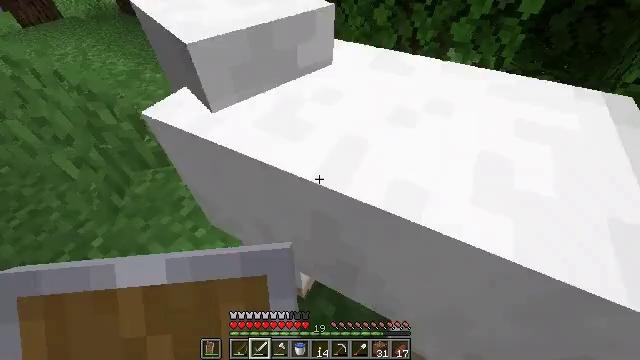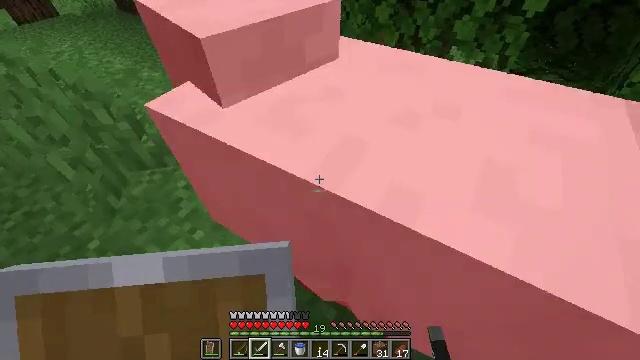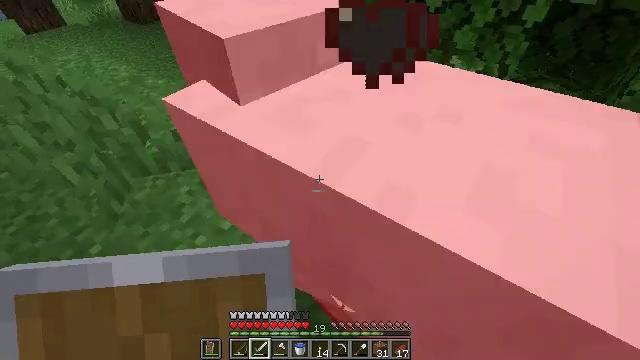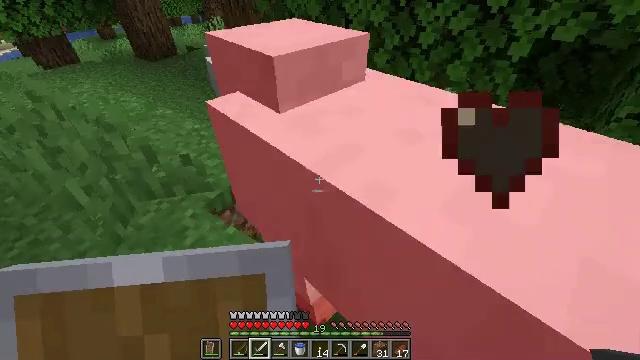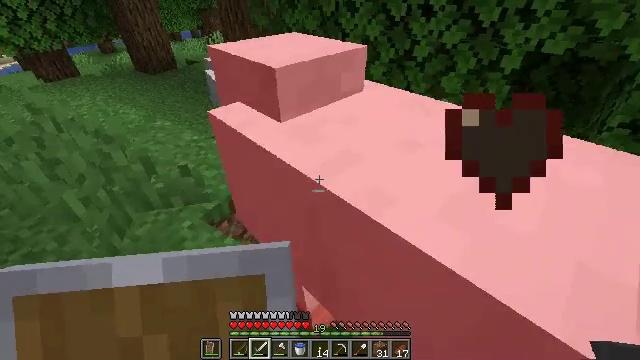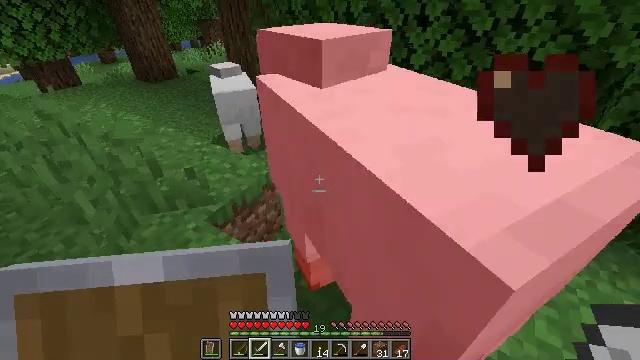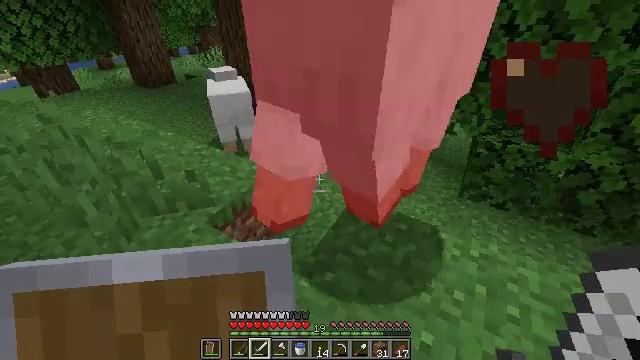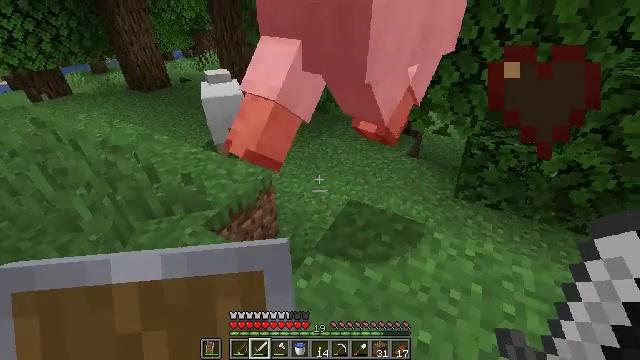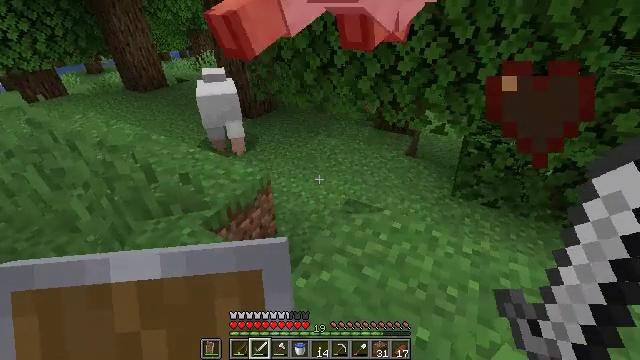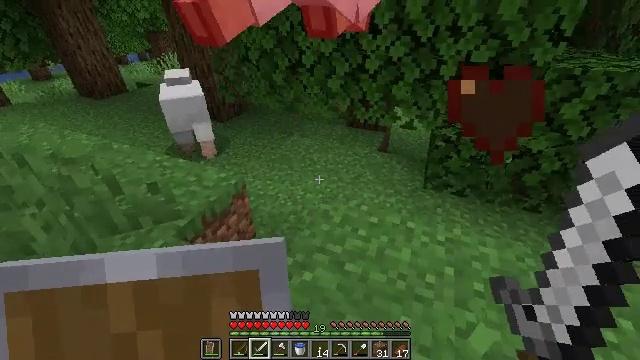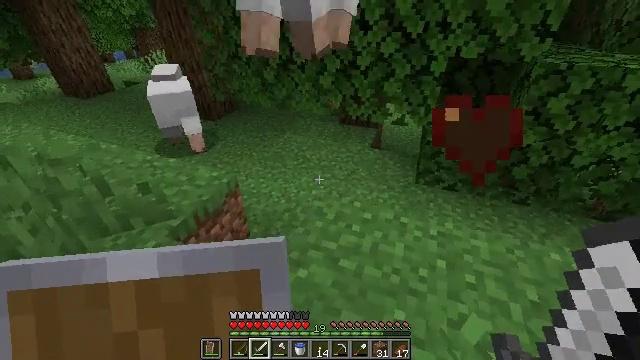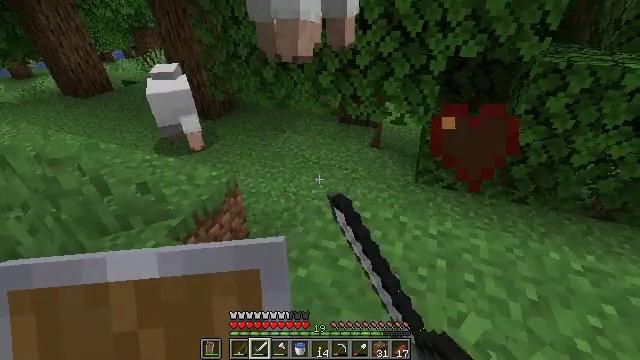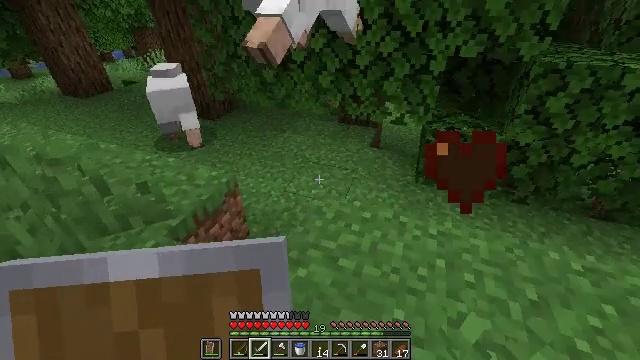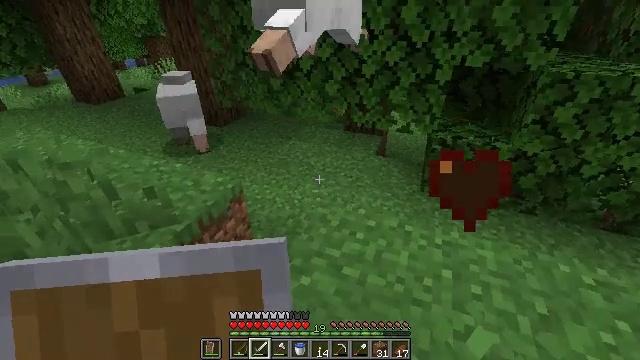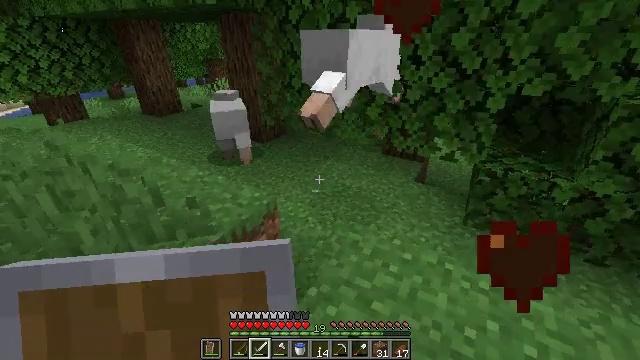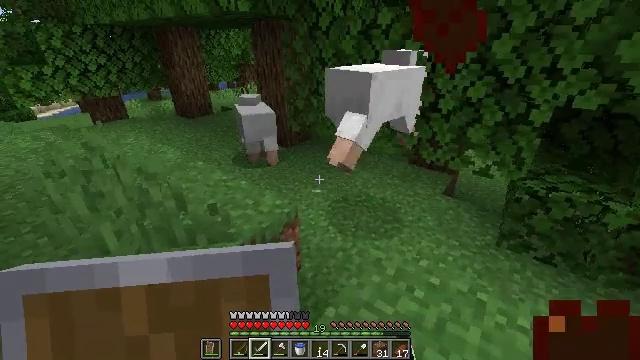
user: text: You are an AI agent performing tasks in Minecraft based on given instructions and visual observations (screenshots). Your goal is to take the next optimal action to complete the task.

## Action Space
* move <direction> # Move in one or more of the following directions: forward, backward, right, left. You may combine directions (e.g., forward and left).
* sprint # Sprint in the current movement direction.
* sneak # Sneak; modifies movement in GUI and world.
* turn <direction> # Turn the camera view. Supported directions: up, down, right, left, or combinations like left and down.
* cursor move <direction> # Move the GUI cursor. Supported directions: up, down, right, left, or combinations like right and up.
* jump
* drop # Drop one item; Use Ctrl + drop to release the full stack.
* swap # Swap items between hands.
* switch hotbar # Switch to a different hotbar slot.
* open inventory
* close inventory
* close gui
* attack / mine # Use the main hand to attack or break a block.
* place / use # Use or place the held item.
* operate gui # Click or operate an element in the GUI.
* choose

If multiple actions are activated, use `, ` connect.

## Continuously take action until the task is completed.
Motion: motion action
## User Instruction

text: Kill the sheep.
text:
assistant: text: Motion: no_op
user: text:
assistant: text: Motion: turn up
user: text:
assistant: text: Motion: turn up
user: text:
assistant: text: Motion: turn up
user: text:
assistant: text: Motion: turn up
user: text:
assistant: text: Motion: turn up
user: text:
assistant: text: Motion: turn right
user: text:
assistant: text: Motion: no_op
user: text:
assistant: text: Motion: turn right
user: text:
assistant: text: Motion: turn right, attack / mine
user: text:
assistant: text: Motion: attack / mine
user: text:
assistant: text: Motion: attack / mine
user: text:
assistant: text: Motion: turn left and up
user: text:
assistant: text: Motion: move forward, turn left and up
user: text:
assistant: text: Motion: move forward, turn left and up
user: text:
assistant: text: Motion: move forward
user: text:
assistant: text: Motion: move forward
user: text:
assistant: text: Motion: move forward, turn right
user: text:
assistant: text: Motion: move forward, turn right
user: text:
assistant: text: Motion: move forward, turn right and down
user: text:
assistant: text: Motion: move forward, turn right
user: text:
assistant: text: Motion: move forward, turn down
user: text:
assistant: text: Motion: move forward, turn down, attack / mine
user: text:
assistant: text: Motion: turn down, attack / mine
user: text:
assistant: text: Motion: turn left and down, attack / mine
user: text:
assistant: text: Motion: turn left and down
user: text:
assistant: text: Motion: turn right and down
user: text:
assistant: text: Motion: no_op